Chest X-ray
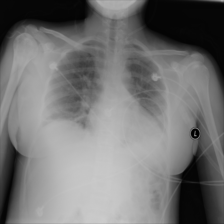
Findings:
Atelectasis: positive
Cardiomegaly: negative
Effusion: negative
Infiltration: positive
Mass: negative
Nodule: negative
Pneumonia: negative
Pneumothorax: negative
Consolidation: negative
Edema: negative
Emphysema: negative
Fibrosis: negative
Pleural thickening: negative
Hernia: negative